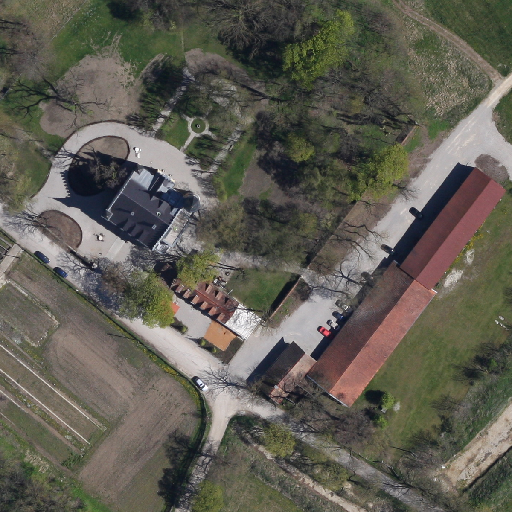
Referring expression: building along the road